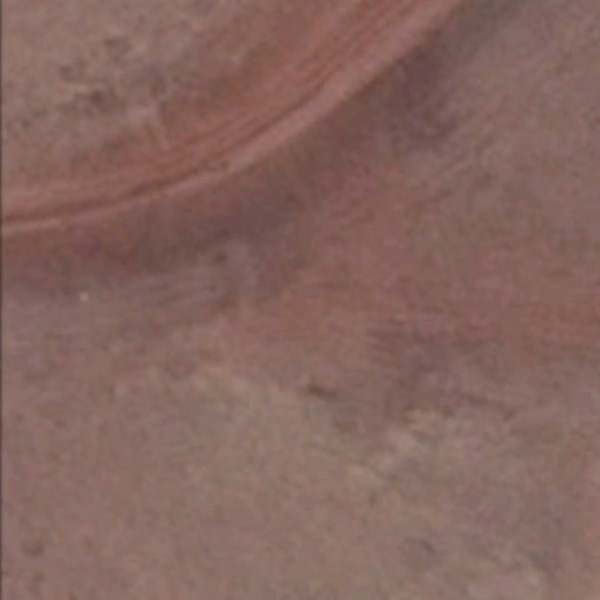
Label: BareLand